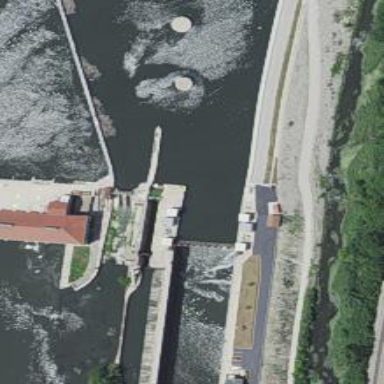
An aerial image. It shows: Lock gate on waterway.